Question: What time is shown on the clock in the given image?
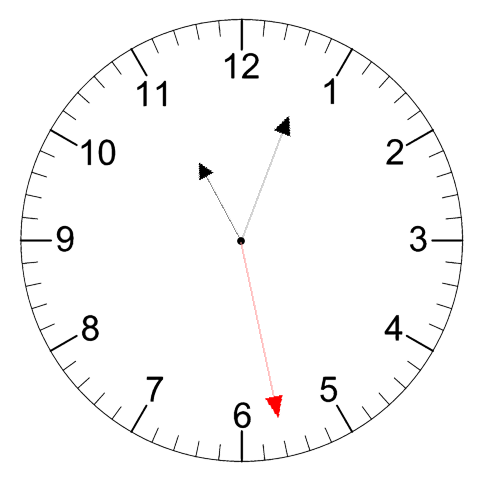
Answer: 11:03:28